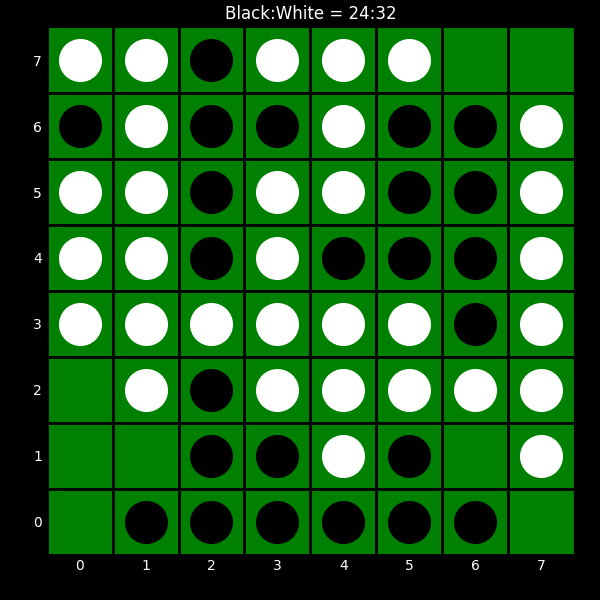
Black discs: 24
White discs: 32